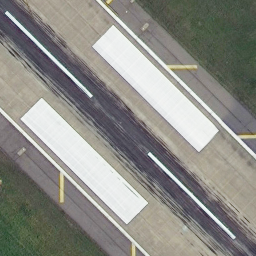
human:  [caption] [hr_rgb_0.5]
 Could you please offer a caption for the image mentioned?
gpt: A straight runway with some mark lines on it .

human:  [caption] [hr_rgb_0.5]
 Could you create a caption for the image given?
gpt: It is a straight runway with some white mark lines on it .

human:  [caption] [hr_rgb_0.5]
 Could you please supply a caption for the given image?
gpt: There are some mark lines on the straight runway .

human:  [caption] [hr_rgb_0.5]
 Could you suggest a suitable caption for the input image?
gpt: It is a straight runway with some mark lines on it .

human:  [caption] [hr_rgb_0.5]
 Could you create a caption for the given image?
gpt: A straight runway with some white mark lines on it .